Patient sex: M
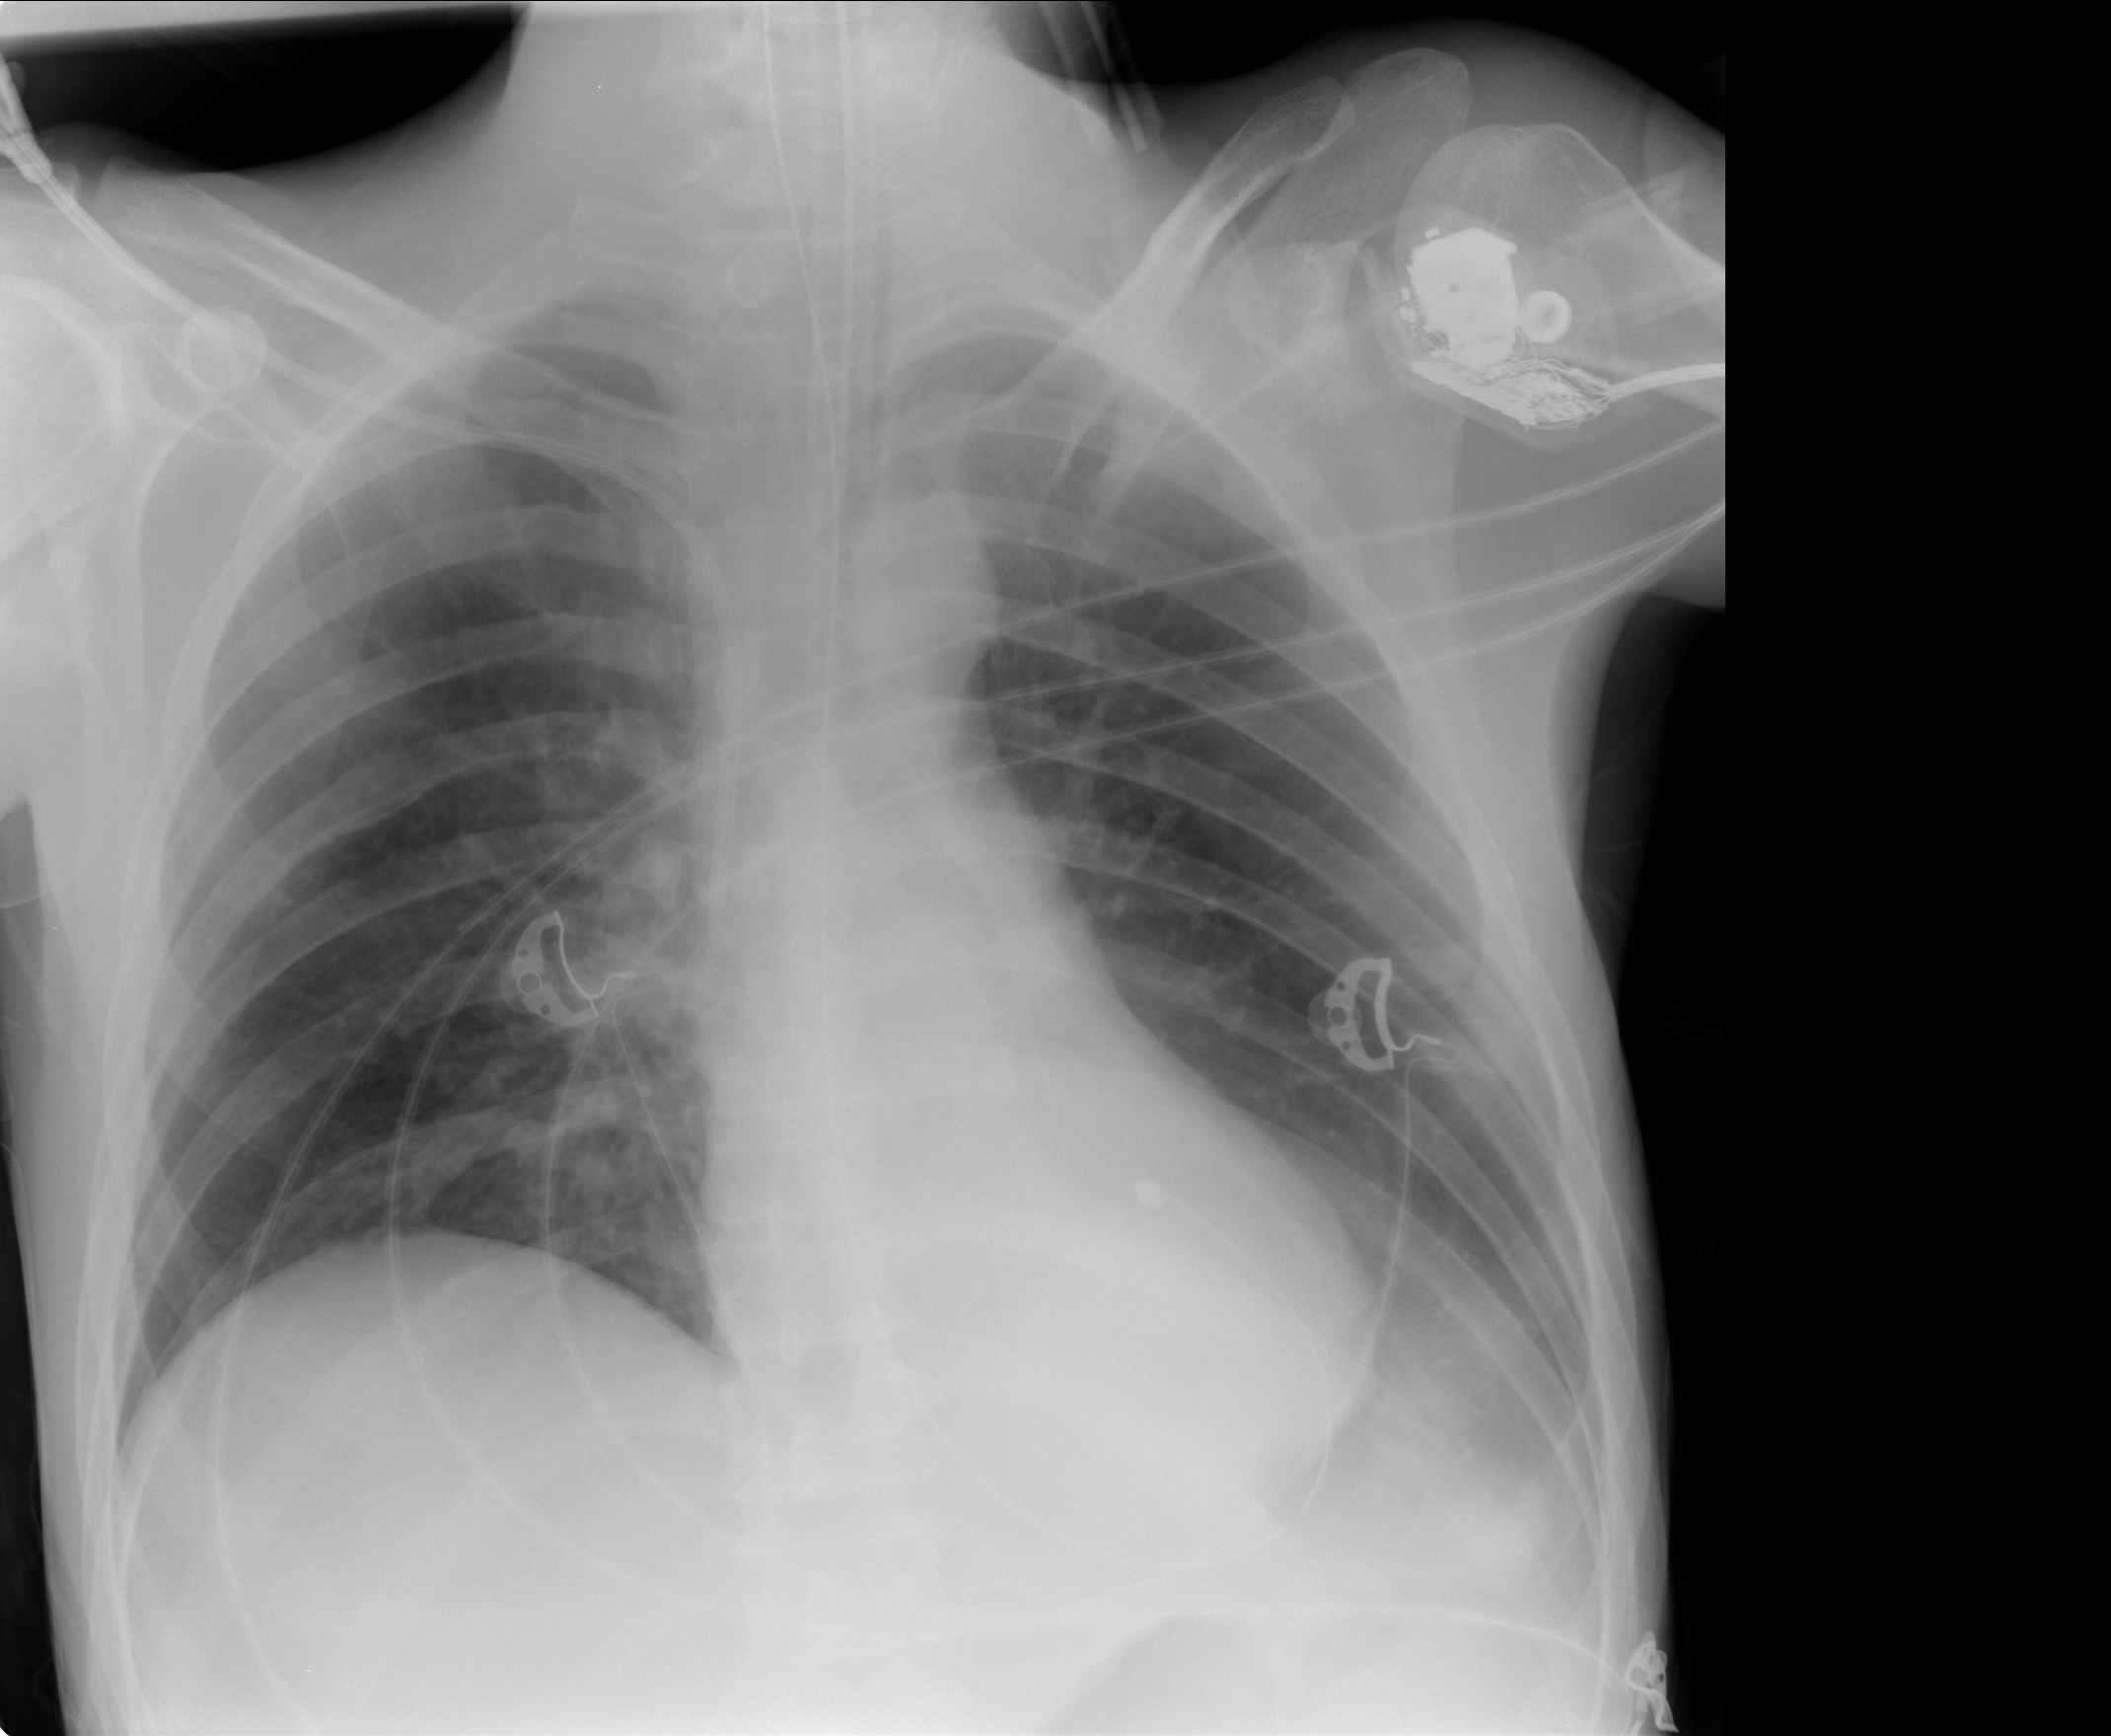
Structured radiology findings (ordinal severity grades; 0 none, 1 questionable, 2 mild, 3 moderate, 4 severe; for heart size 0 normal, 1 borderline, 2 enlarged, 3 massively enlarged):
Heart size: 0
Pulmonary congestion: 0
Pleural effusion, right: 0
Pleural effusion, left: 2
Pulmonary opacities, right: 1
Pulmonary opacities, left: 0
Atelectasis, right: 0
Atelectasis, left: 0